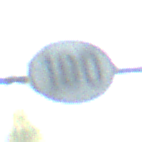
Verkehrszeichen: EndeGeschwindigkeit100
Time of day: MorningAfternoon
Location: Outdoor (Nature)
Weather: Clear
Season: NotSpecified
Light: Natural